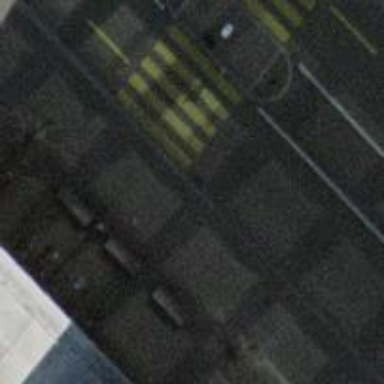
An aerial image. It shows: Kerb barrier.